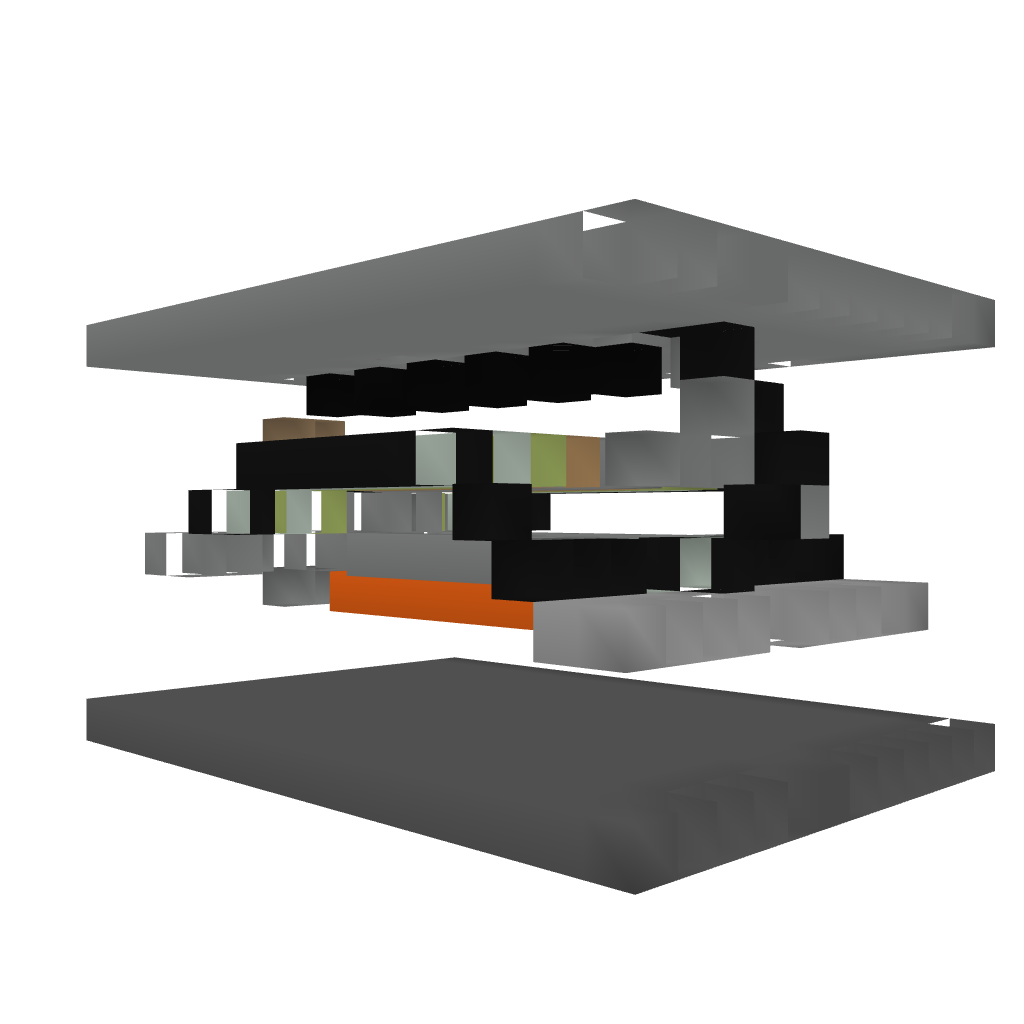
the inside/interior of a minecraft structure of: Free Cake Lava Floor Trap